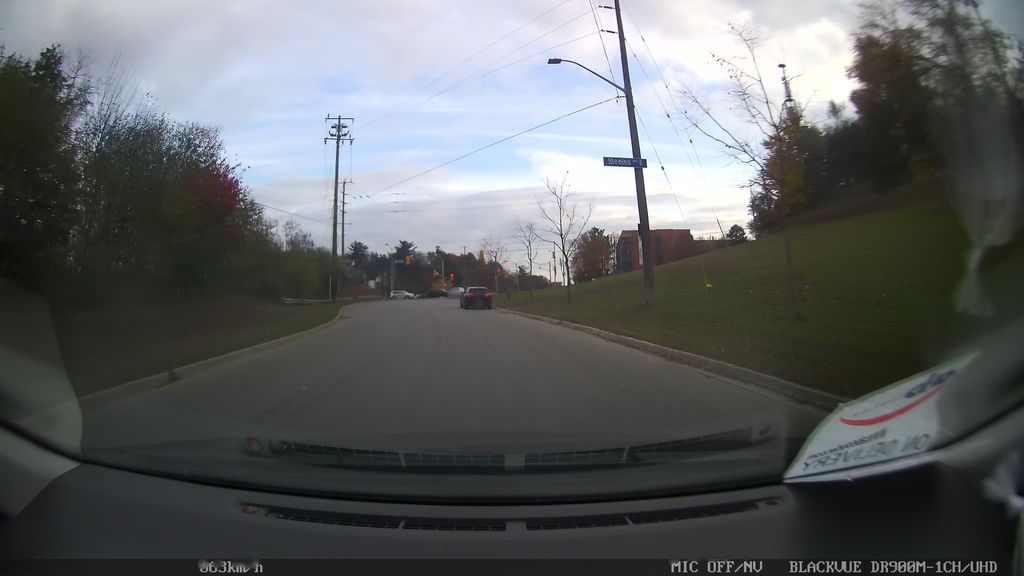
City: toronto